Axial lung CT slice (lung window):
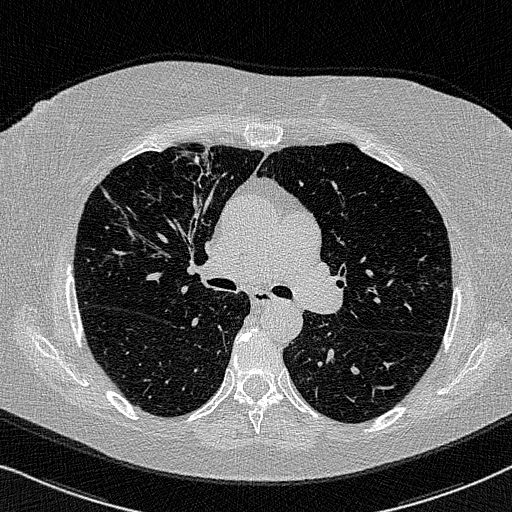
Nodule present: no